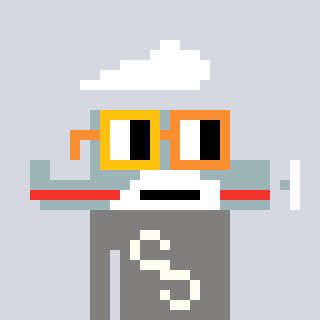
a pixel art character with square yellow and orange glasses, a plane-shaped head and a bluegrey-colored body on a cool background